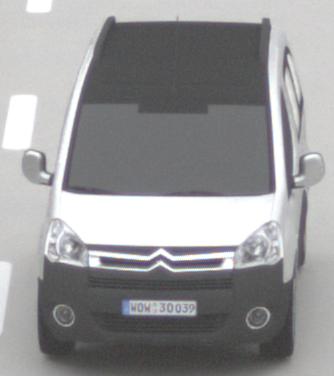
Make: Citroen
Model: Berlingo Kombi VTi 120
Detailed model: Berlingo (II) Kombi
Model produced from: 2009/12
Model produced until: 2012/03
Doors: 5
Color: white
Road condition: dry road
Daytime: midday
Contrast: low contrast